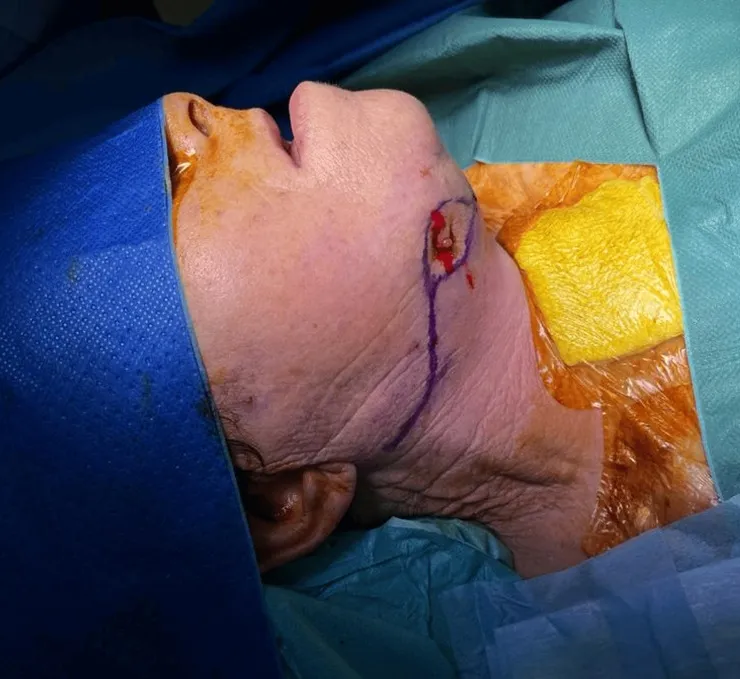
Right submandibular sinus tract with pre-operative excision marking.
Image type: medical_photograph (other_medical_photograph)